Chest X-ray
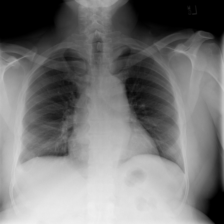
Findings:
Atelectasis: negative
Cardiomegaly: negative
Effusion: negative
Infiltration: negative
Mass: negative
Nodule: negative
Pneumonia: negative
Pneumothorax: negative
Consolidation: negative
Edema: negative
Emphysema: negative
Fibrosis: negative
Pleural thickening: negative
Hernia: negative